【题型】填空题　【知识点】函数　【难度】easy
如图所示为函数$f(x)$的图象，则不等式$\frac{f'(x)}{x-1}<0$的解集为\underline{\ \ \ \ \ \ \ \ \ \ }。

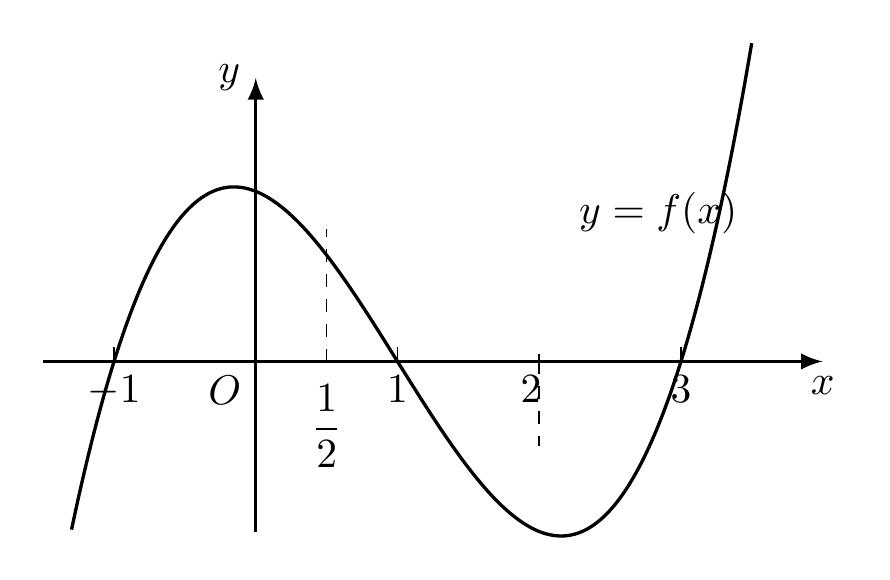
【解答】
\textbf{【分析】} 由函数图象的单调性可得其导数的正负，即可解出该不等式。

\textbf{【解答】}
解：由$f(x)$的图象可得$f(x)$在$(-\infty,\frac{1}{2})$，$(2,+\infty)$上单调递增，在$(\frac{1}{2},2)$上单调递减，

所以当$x\in(-\infty,\frac{1}{2})\cup(2,+\infty)$时，$f'(x)>0$，当$x\in(\frac{1}{2},2)$时，$f'(x)<0$。

因为$\frac{f'(x)}{x-1}<0$，所以
\[
\begin{cases}
f'(x)<0\\
x-1>0
\end{cases}
\quad\text{或}\quad
\begin{cases}
f'(x)>0\\
x-1<0
\end{cases},
\]
即
\[
\begin{cases}
\frac{1}{2}<x<2\\
x>1
\end{cases}
\quad\text{或}\quad
\begin{cases}
x<\frac{1}{2}\\
x<1
\end{cases}
\quad\text{或}\quad
\begin{cases}
x>2\\
x<1
\end{cases},
\]
解得$1<x<2$或$x<\frac{1}{2}$，

所以原不等式的解集为$(-\infty,\frac{1}{2})\cup(1,2)$。

故答案为：$(-\infty,\frac{1}{2})\cup(1,2)$。